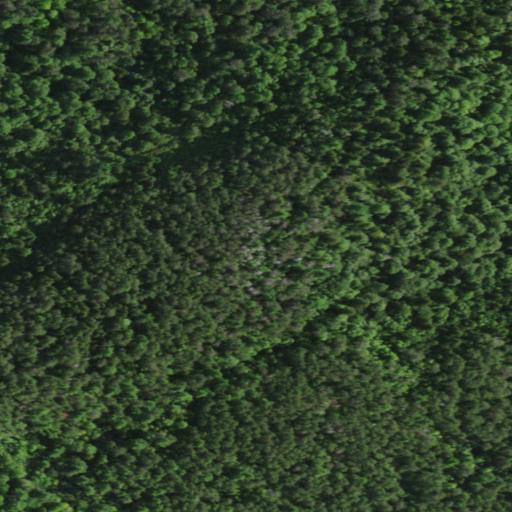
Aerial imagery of mountain in New York named Black Mountain containing evergreen forest, deciduous forest, and open water